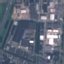
Land use / land cover: Industrial